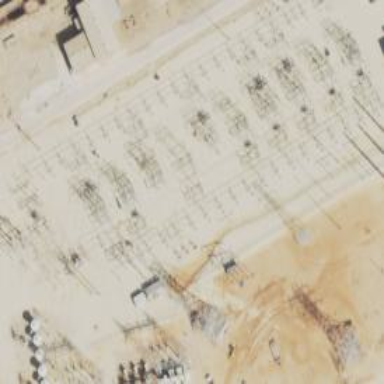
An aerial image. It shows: Switch used for power control.